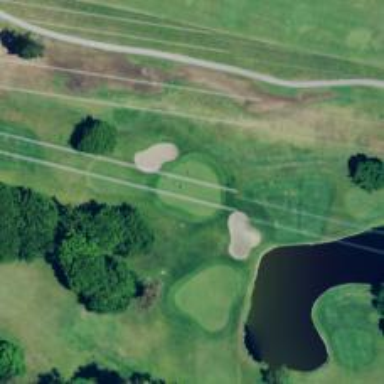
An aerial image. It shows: View of golf hole.